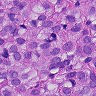
Metastatic tissue present: yes